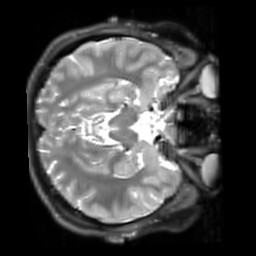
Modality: PDw
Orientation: axial
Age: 21
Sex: male
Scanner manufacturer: siemens
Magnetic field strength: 3 T
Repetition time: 11.88 s
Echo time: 0.014 s